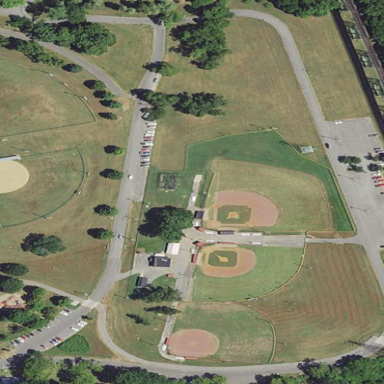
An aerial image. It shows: Baseball pitch for leisure land.